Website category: auto
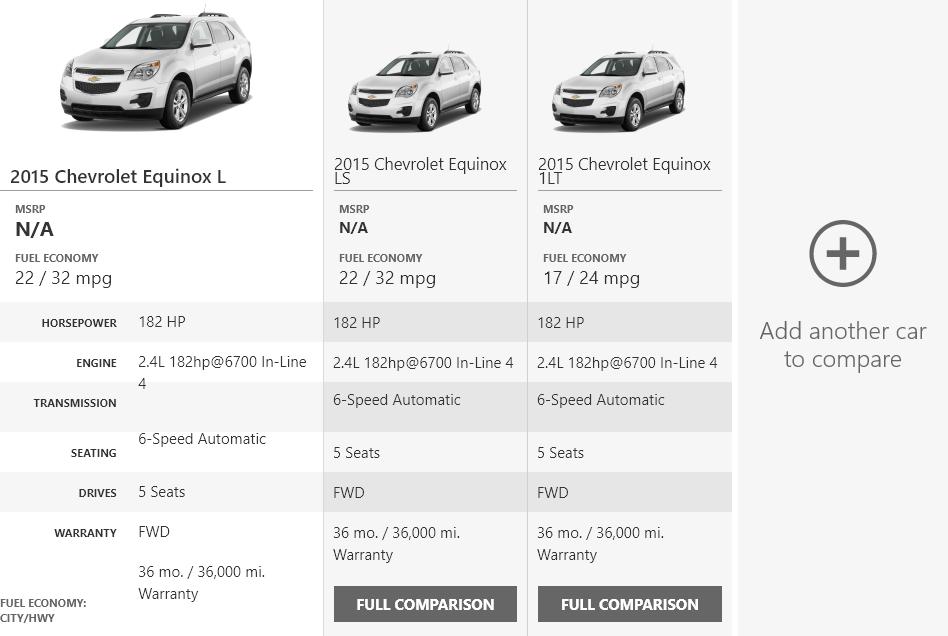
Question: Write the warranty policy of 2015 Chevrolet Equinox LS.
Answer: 36 mo. / 36,000 mi. Warranty

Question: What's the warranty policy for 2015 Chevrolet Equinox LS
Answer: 36 mo. / 36,000 mi. Warranty

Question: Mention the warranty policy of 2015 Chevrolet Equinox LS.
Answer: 36 mo. / 36,000 mi. Warranty

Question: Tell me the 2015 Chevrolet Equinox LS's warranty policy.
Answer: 36 mo. / 36,000 mi. Warranty